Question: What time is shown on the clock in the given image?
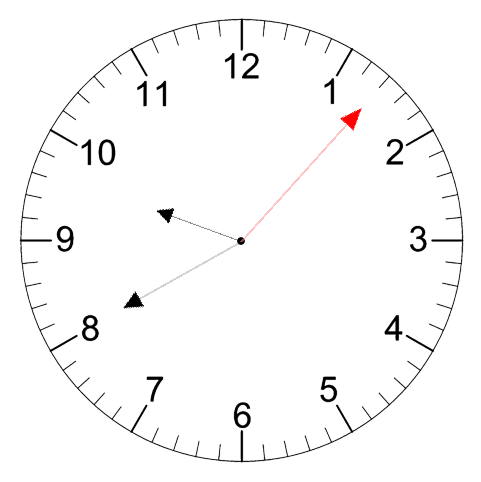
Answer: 09:40:07